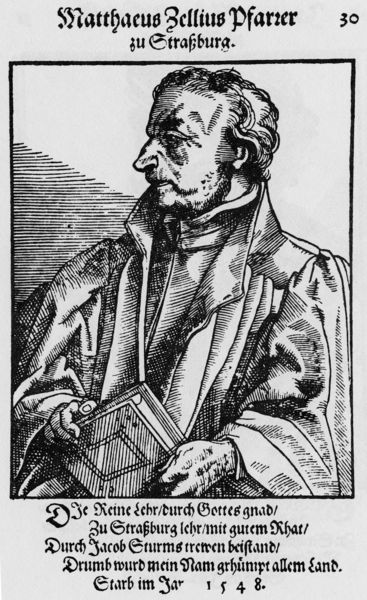
Titel: Bildnis des Matthew Zell (Matthaeus Zellius)
Künstler: Tobias Stimmer
Institution: (Seriendruck)
Schlagwörter: hand, kopf, mann, umhang, weiß, finger, frisur, grau, haar, mund, nase, ohr, profil, schwarz, zeichnung, blick, bart, hemd, bibel, falten, gesicht, kragen, mensch, rahmen, bildnis, hals, herr, hände, portrait, porträt, auge, haare, mantel, blatt, kinn, lippen, locken, holzschnitt, schrift, grafik, graphik, inschrift, deutsch, wange, revers, buch, glaube, religion, druck, druckgrafik, schraffur, radierung, schrafur, stich, seite, schwarzweiß, text, plakat, stehkragen, pfarrer, gestorben, wams, gelehrter, kupferstich, altdeutsch, gewandfalten, legende, majuskel, lehrbuch, gottes, fingernagel, matthias, straßburg, deusch, robbe, reim, matthaeus, sterbebild, mattheus, ndschaft, 1548, zellius, 30, pfarzer, ktragen, matthaeus zellius, matthaeus zellius pfarzer, ophr